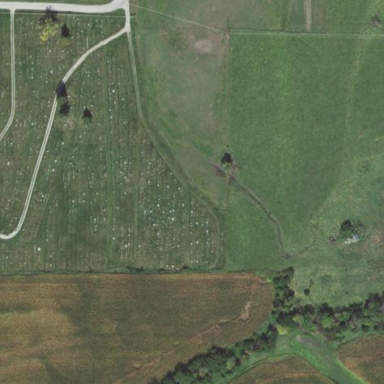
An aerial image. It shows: Cemetery.